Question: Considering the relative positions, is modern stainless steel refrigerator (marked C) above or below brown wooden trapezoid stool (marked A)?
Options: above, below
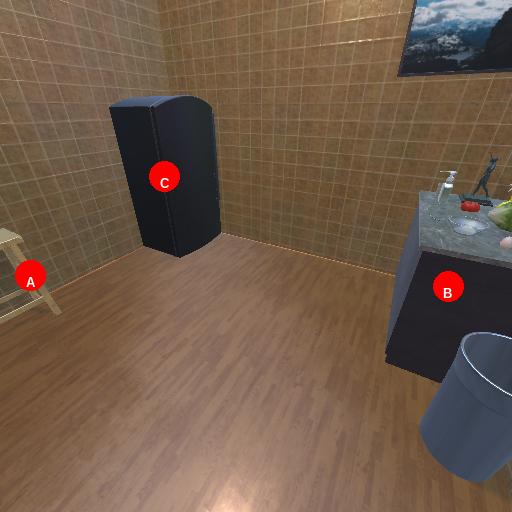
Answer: above